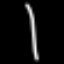
Label: line